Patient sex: M
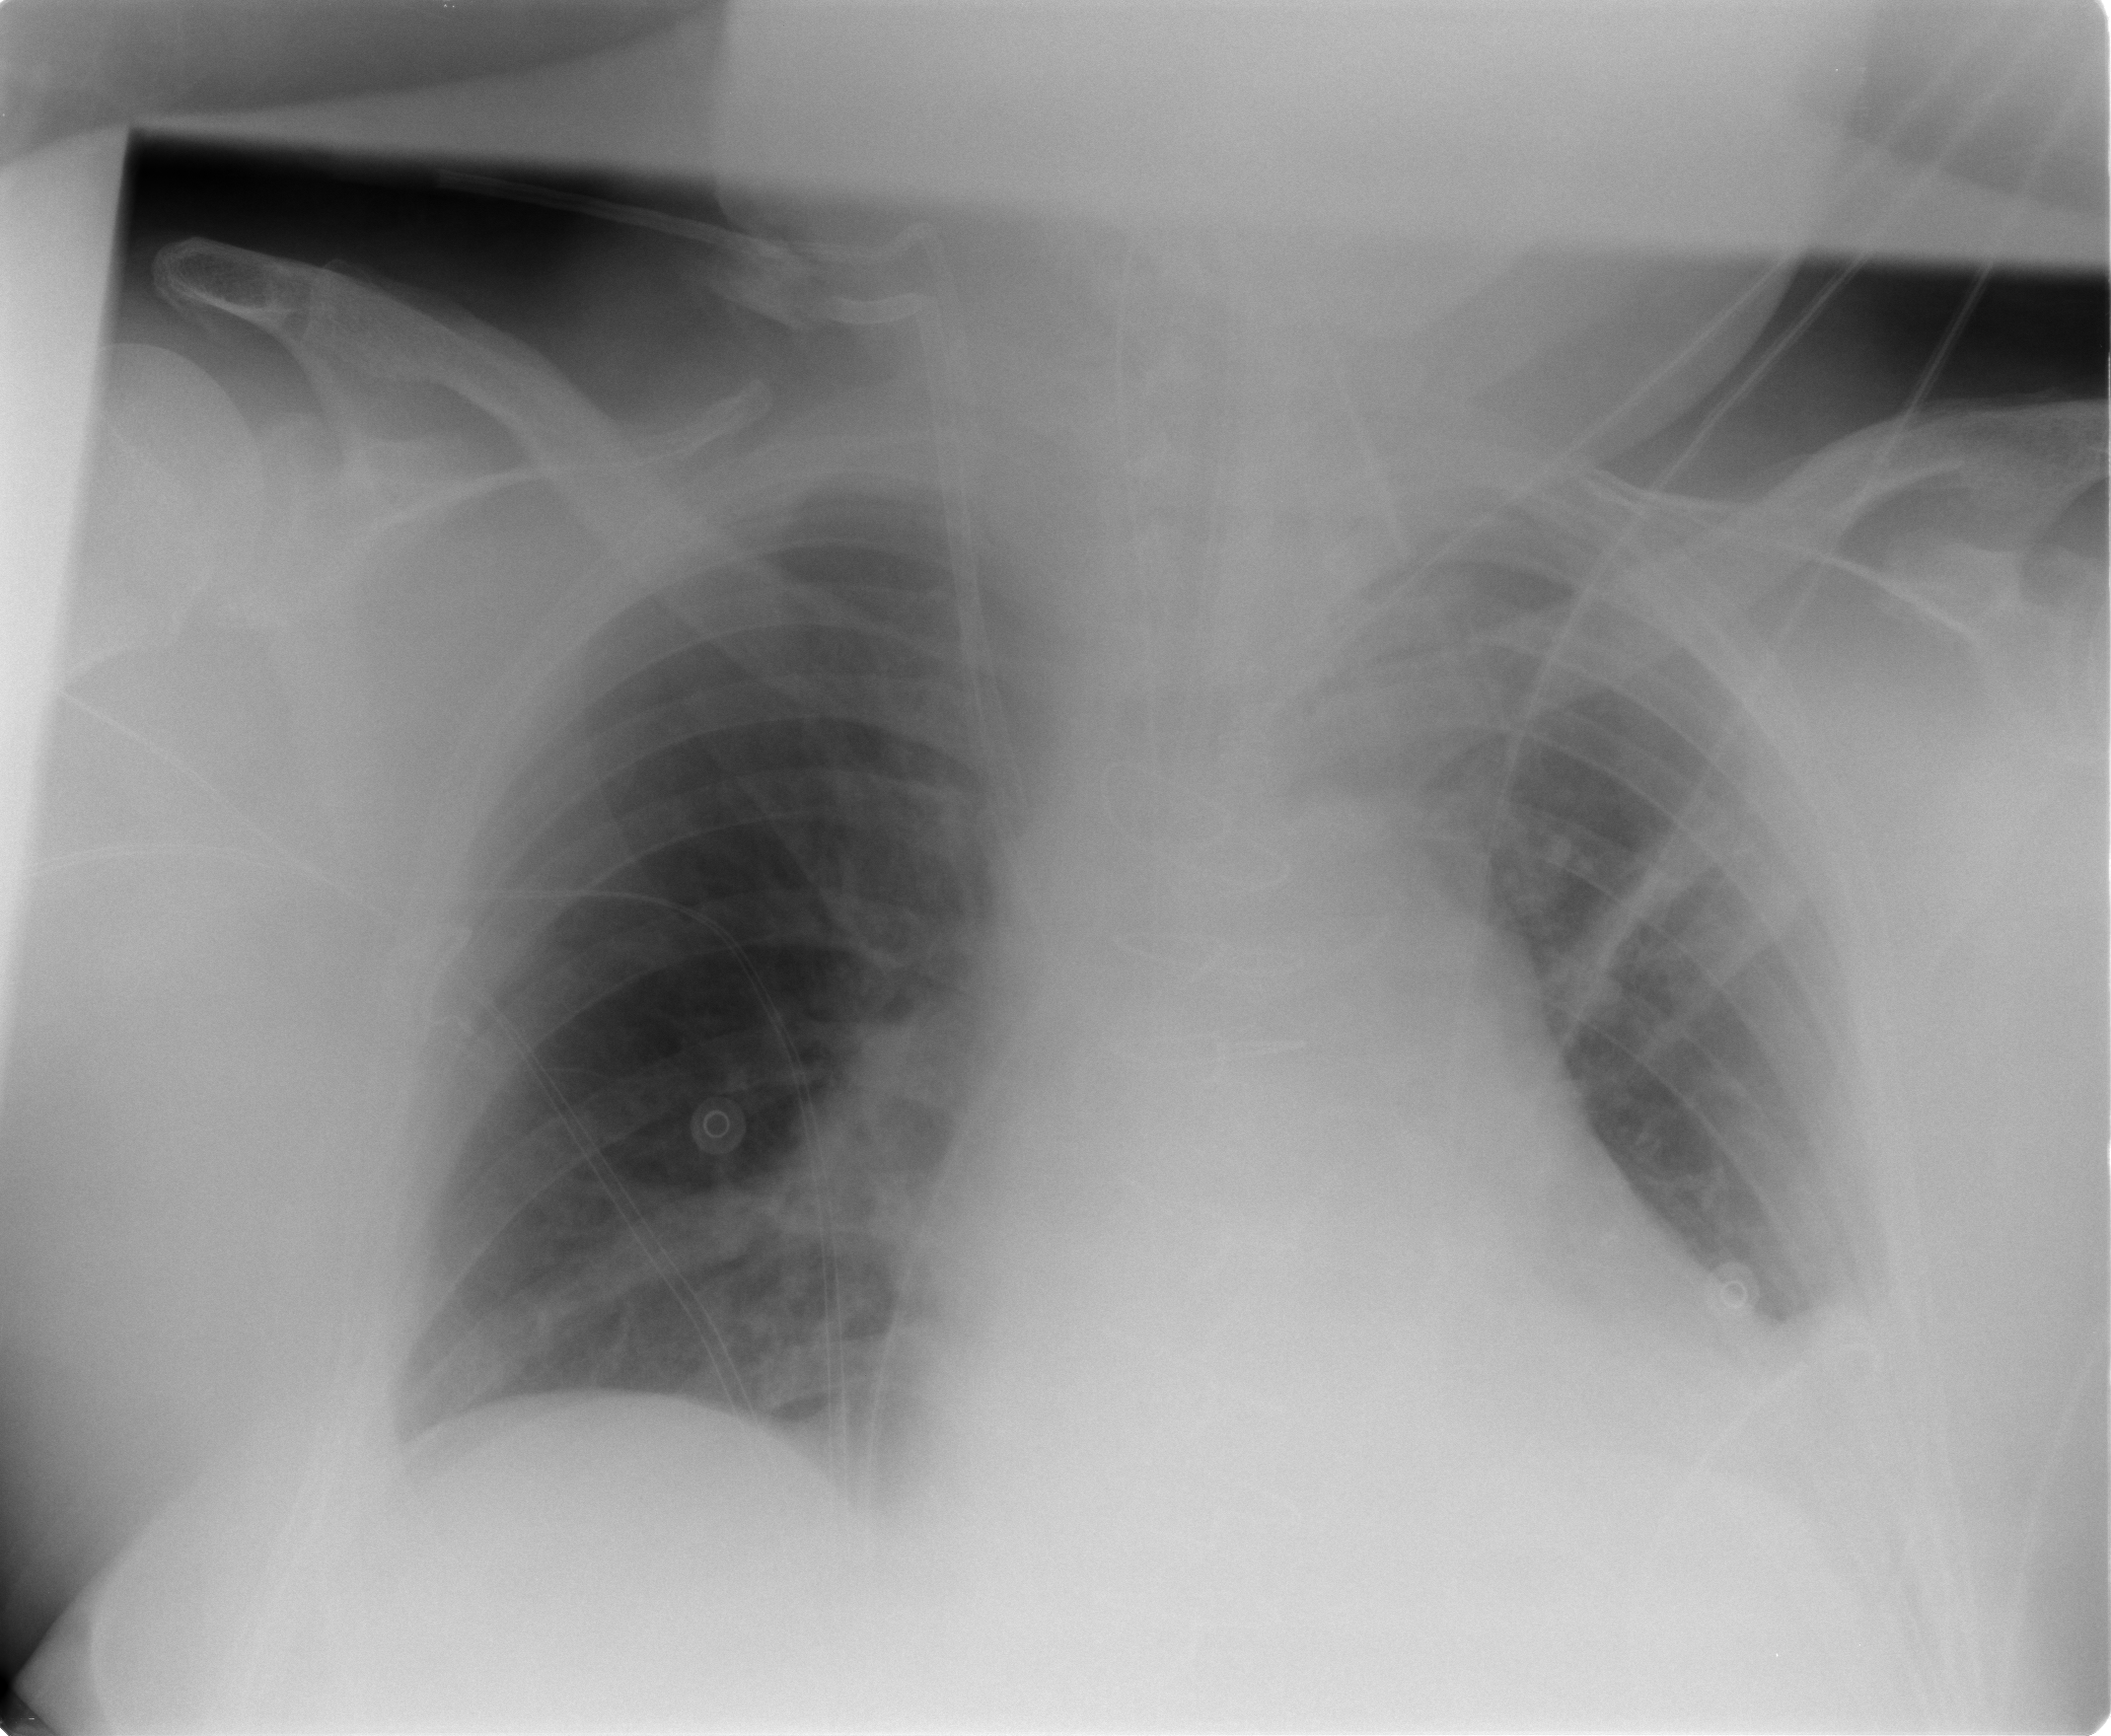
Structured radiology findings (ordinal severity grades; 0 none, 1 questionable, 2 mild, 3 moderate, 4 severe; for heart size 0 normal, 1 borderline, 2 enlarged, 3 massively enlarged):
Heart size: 2
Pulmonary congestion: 0
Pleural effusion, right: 1
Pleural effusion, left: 2
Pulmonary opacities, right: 0
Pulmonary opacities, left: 0
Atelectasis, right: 2
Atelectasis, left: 2